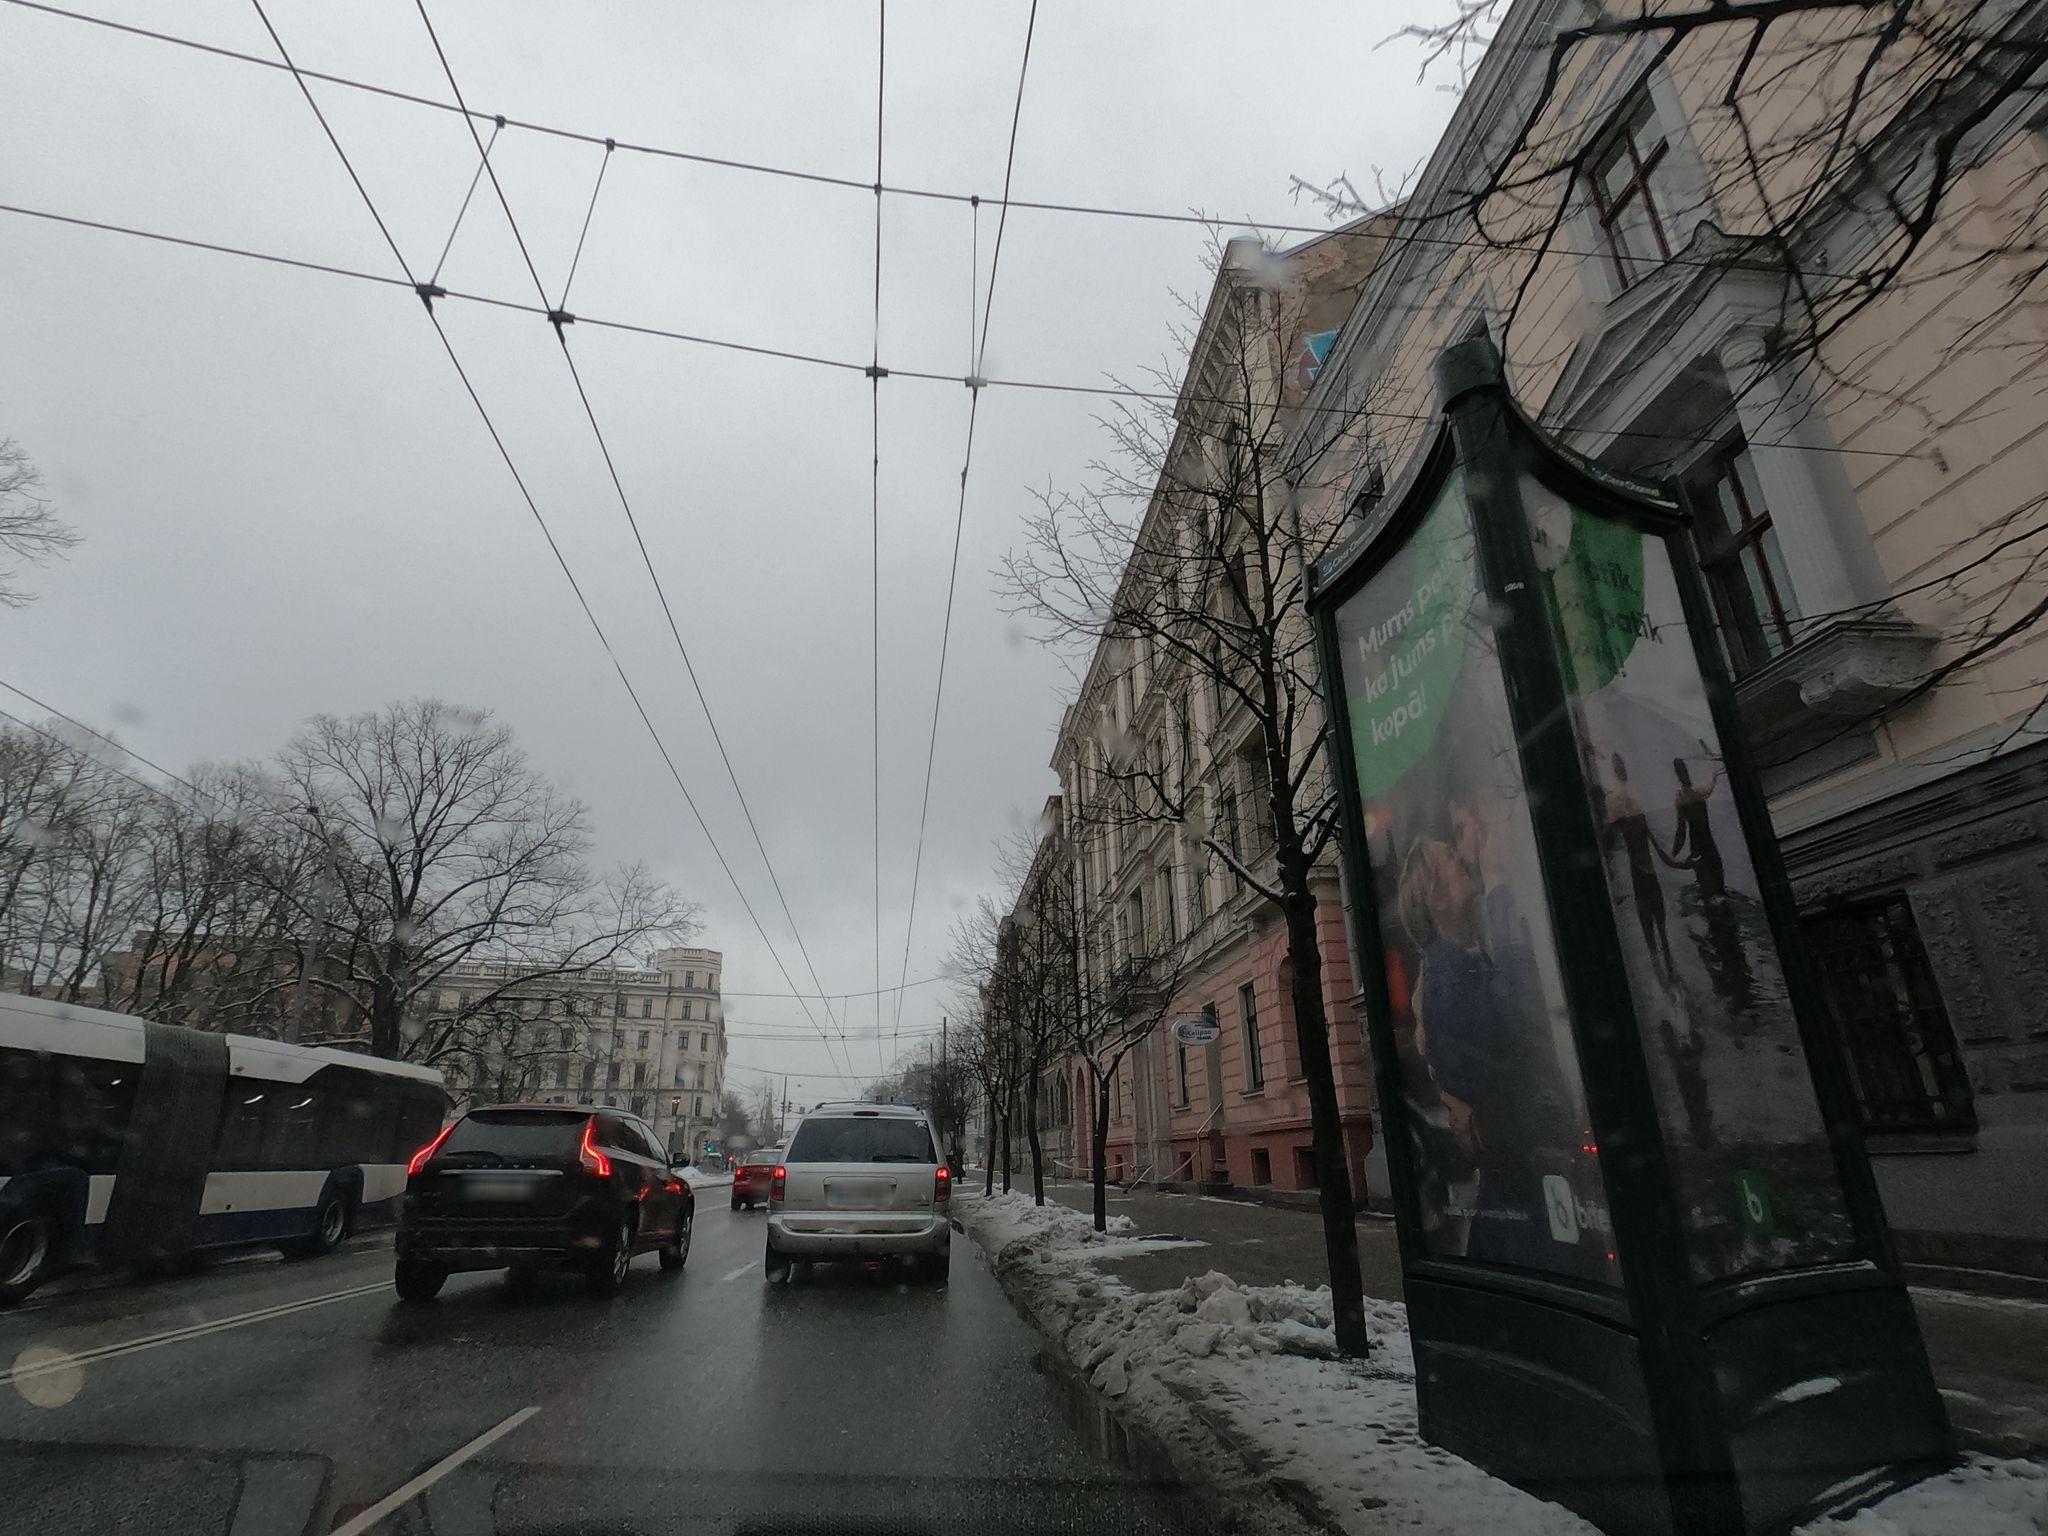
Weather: snowy
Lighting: day
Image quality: good
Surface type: driving surface
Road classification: footway
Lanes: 4
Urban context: urban centre
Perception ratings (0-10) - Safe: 7.45, Lively: 6.17, Beautiful: 7.29, Boring: 4.39, Depressing: 2.25, Wealthy: 5.16